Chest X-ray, PA view. Patient: 74 years old, sex M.
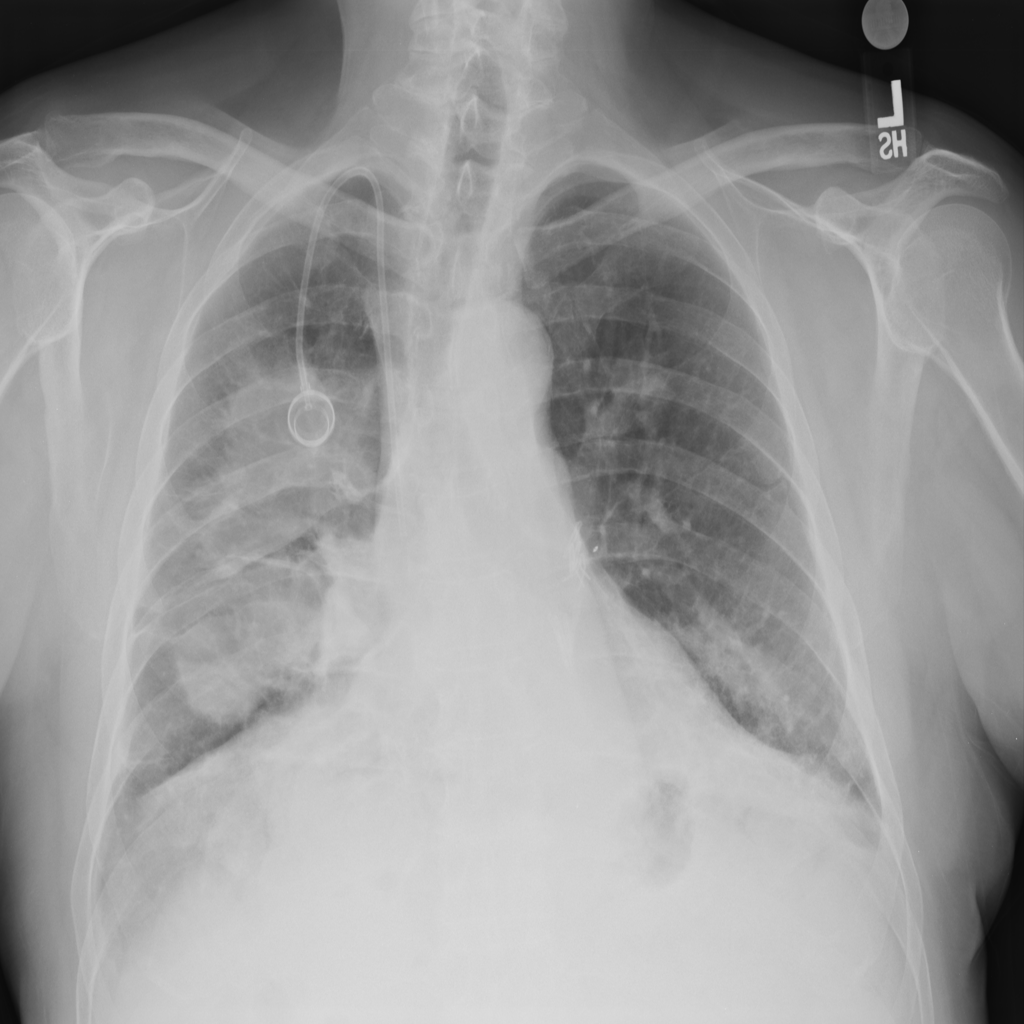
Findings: Infiltration